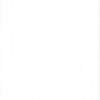
Label: dusty